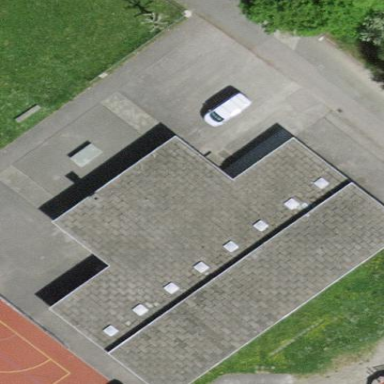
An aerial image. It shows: School building.